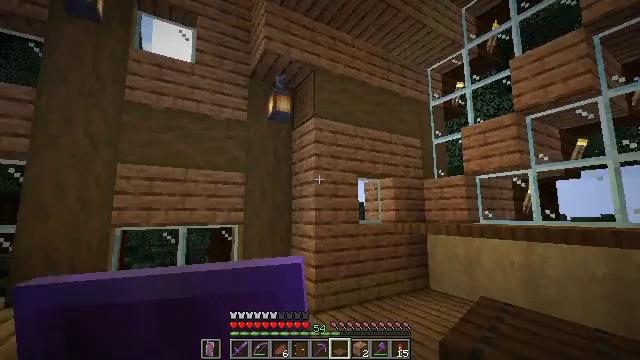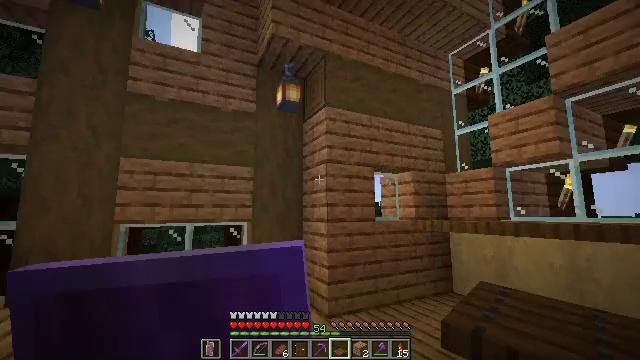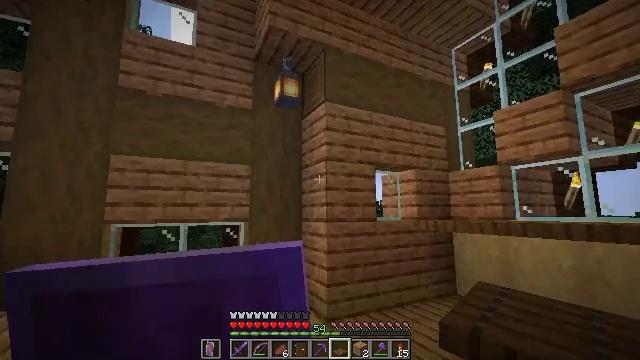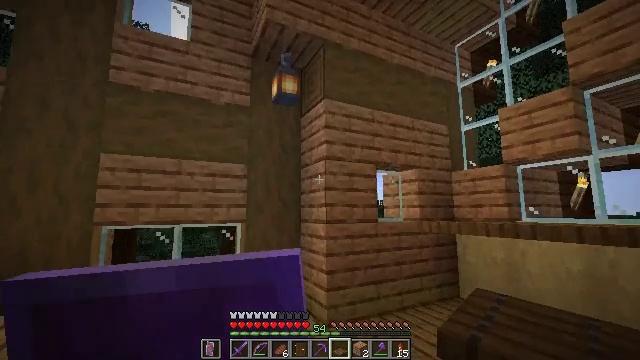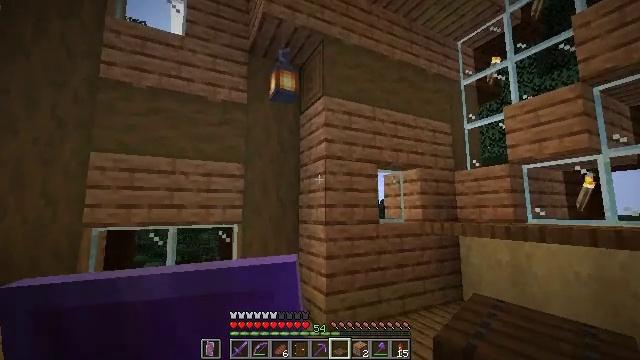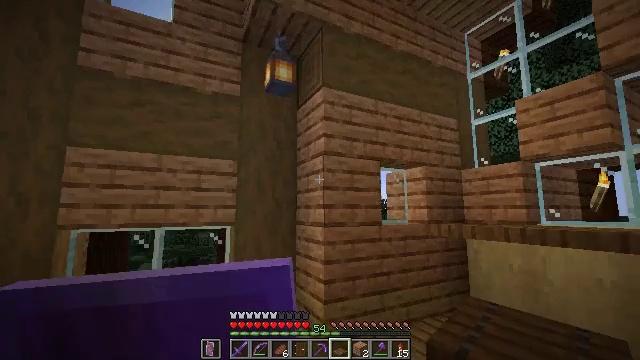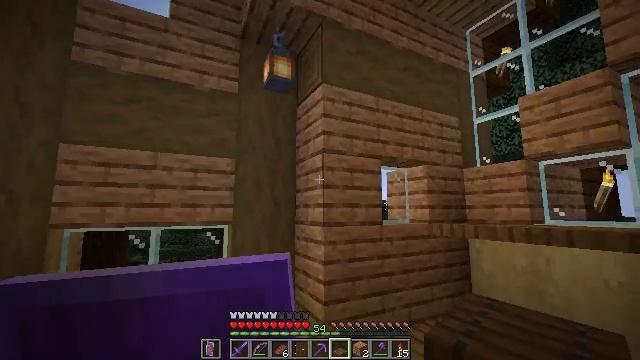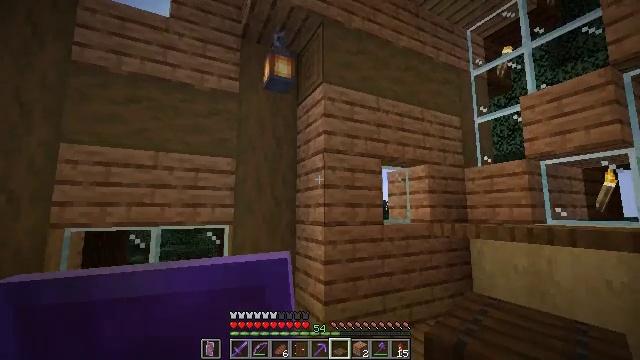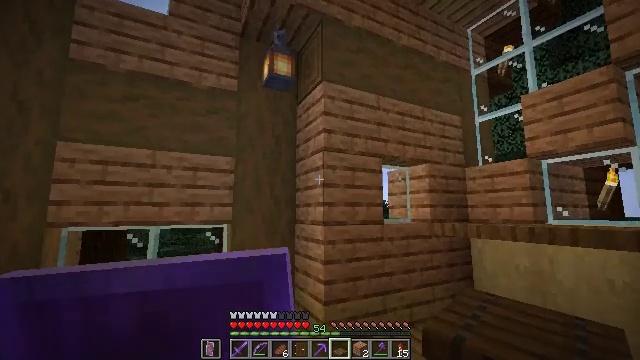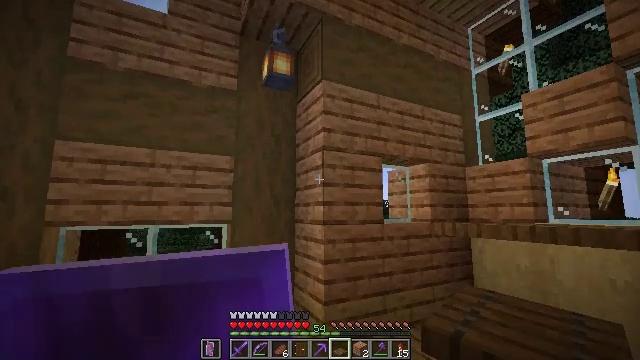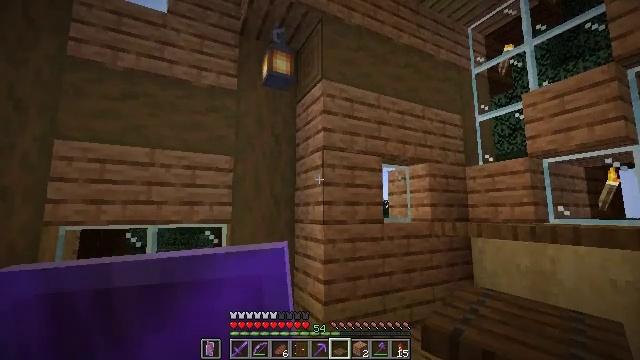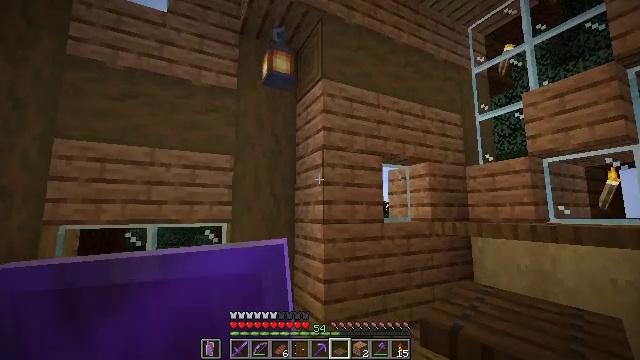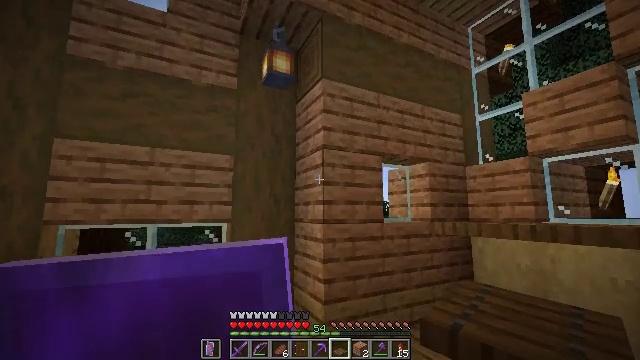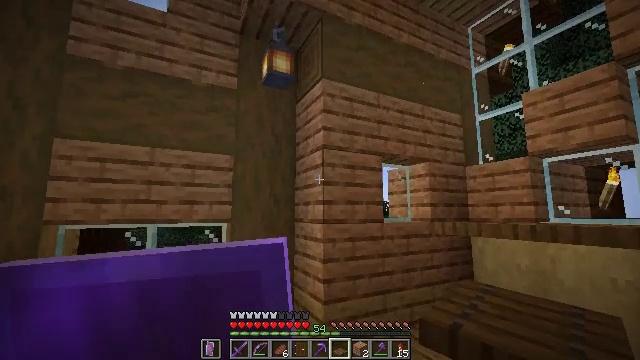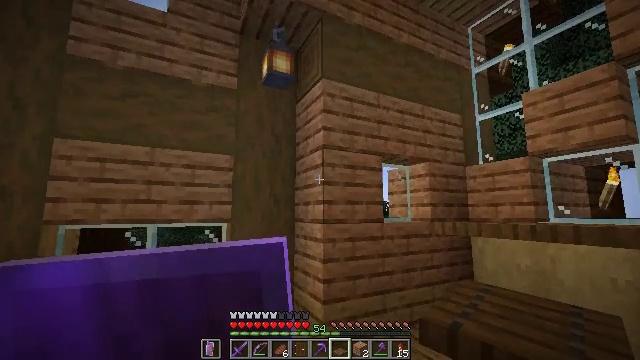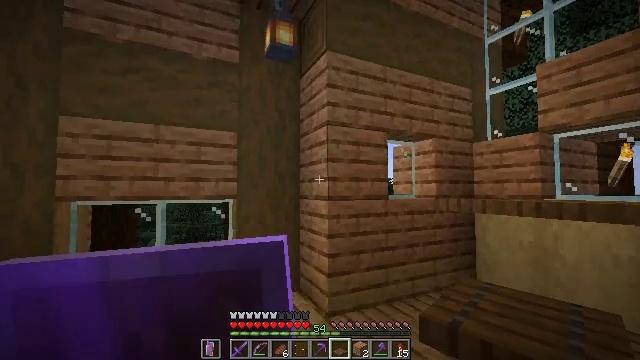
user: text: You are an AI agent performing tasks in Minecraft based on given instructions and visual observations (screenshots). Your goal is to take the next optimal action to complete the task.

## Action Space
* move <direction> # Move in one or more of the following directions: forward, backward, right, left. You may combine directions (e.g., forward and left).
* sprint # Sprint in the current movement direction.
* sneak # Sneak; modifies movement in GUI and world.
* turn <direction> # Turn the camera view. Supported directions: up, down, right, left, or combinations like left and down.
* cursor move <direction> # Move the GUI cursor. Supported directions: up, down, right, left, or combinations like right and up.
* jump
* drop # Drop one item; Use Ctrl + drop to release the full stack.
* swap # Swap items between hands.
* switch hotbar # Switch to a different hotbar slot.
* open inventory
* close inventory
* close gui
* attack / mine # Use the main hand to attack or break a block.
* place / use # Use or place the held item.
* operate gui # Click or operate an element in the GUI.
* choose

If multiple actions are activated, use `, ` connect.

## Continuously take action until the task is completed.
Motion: motion action
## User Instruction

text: Mine the dark oak door to remove it.
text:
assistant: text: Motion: move forward, turn left
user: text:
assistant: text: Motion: move forward
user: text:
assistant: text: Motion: move forward
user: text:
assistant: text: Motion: move forward
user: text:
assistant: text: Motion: no_op
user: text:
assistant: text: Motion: no_op
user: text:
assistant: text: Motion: no_op
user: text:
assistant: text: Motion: no_op
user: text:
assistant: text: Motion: no_op
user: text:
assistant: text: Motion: no_op
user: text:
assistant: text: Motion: no_op
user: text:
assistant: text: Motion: no_op
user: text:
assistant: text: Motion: no_op
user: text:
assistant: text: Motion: no_op
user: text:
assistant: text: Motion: turn left and down
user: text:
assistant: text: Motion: turn left and down
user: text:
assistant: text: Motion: turn down
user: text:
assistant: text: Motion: turn down
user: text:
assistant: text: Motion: no_op
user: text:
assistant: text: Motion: no_op
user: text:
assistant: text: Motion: no_op
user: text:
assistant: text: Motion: no_op
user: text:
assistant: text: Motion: no_op
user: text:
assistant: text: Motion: no_op
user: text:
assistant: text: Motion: no_op
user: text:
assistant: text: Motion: no_op
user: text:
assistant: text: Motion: no_op
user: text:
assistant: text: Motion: move right
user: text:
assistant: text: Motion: move right
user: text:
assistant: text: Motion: move right, turn left